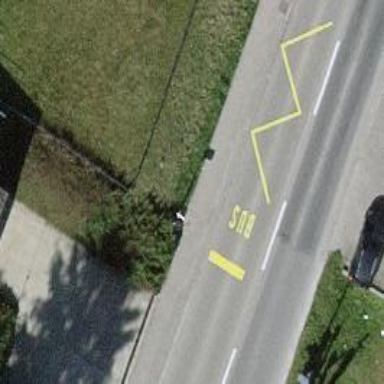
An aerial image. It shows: Bus stop with platform for public transport.